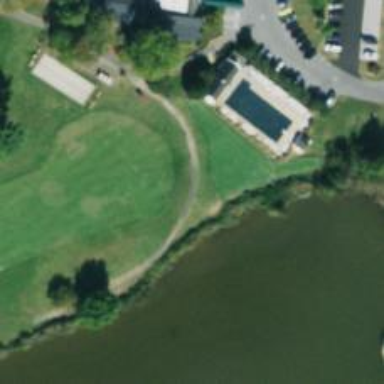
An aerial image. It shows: Path designed for golf carts.